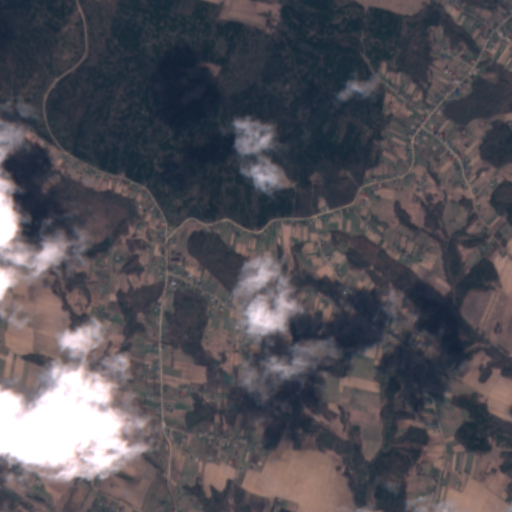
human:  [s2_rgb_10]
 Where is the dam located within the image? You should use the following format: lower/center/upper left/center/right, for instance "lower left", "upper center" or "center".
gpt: The dam is located in the lower left of the image.
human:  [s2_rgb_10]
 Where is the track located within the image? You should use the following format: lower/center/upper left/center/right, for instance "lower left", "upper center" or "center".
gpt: There is no track in the image.